Aerial crown-view tile of a tropical tree (Barro Colorado Island, Panama), acquired 20250818:
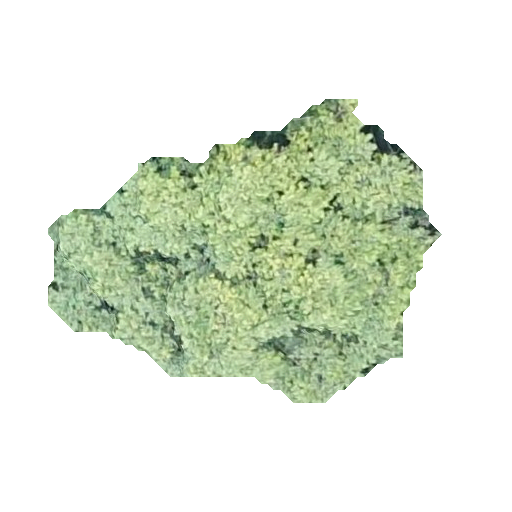
Species: Luehea seemannii
GBIF accepted scientific name: Luehea seemannii
Crown area: 111.91 m²